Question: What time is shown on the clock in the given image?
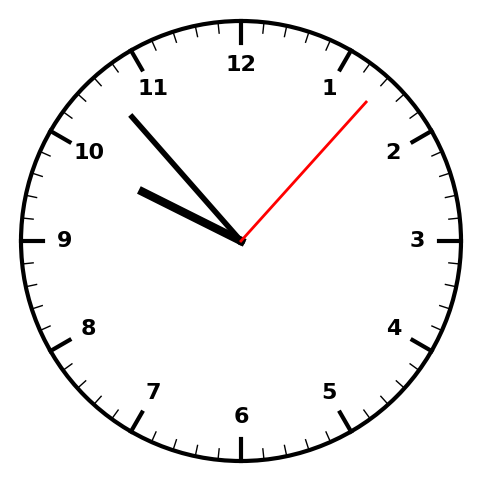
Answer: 09:53:07